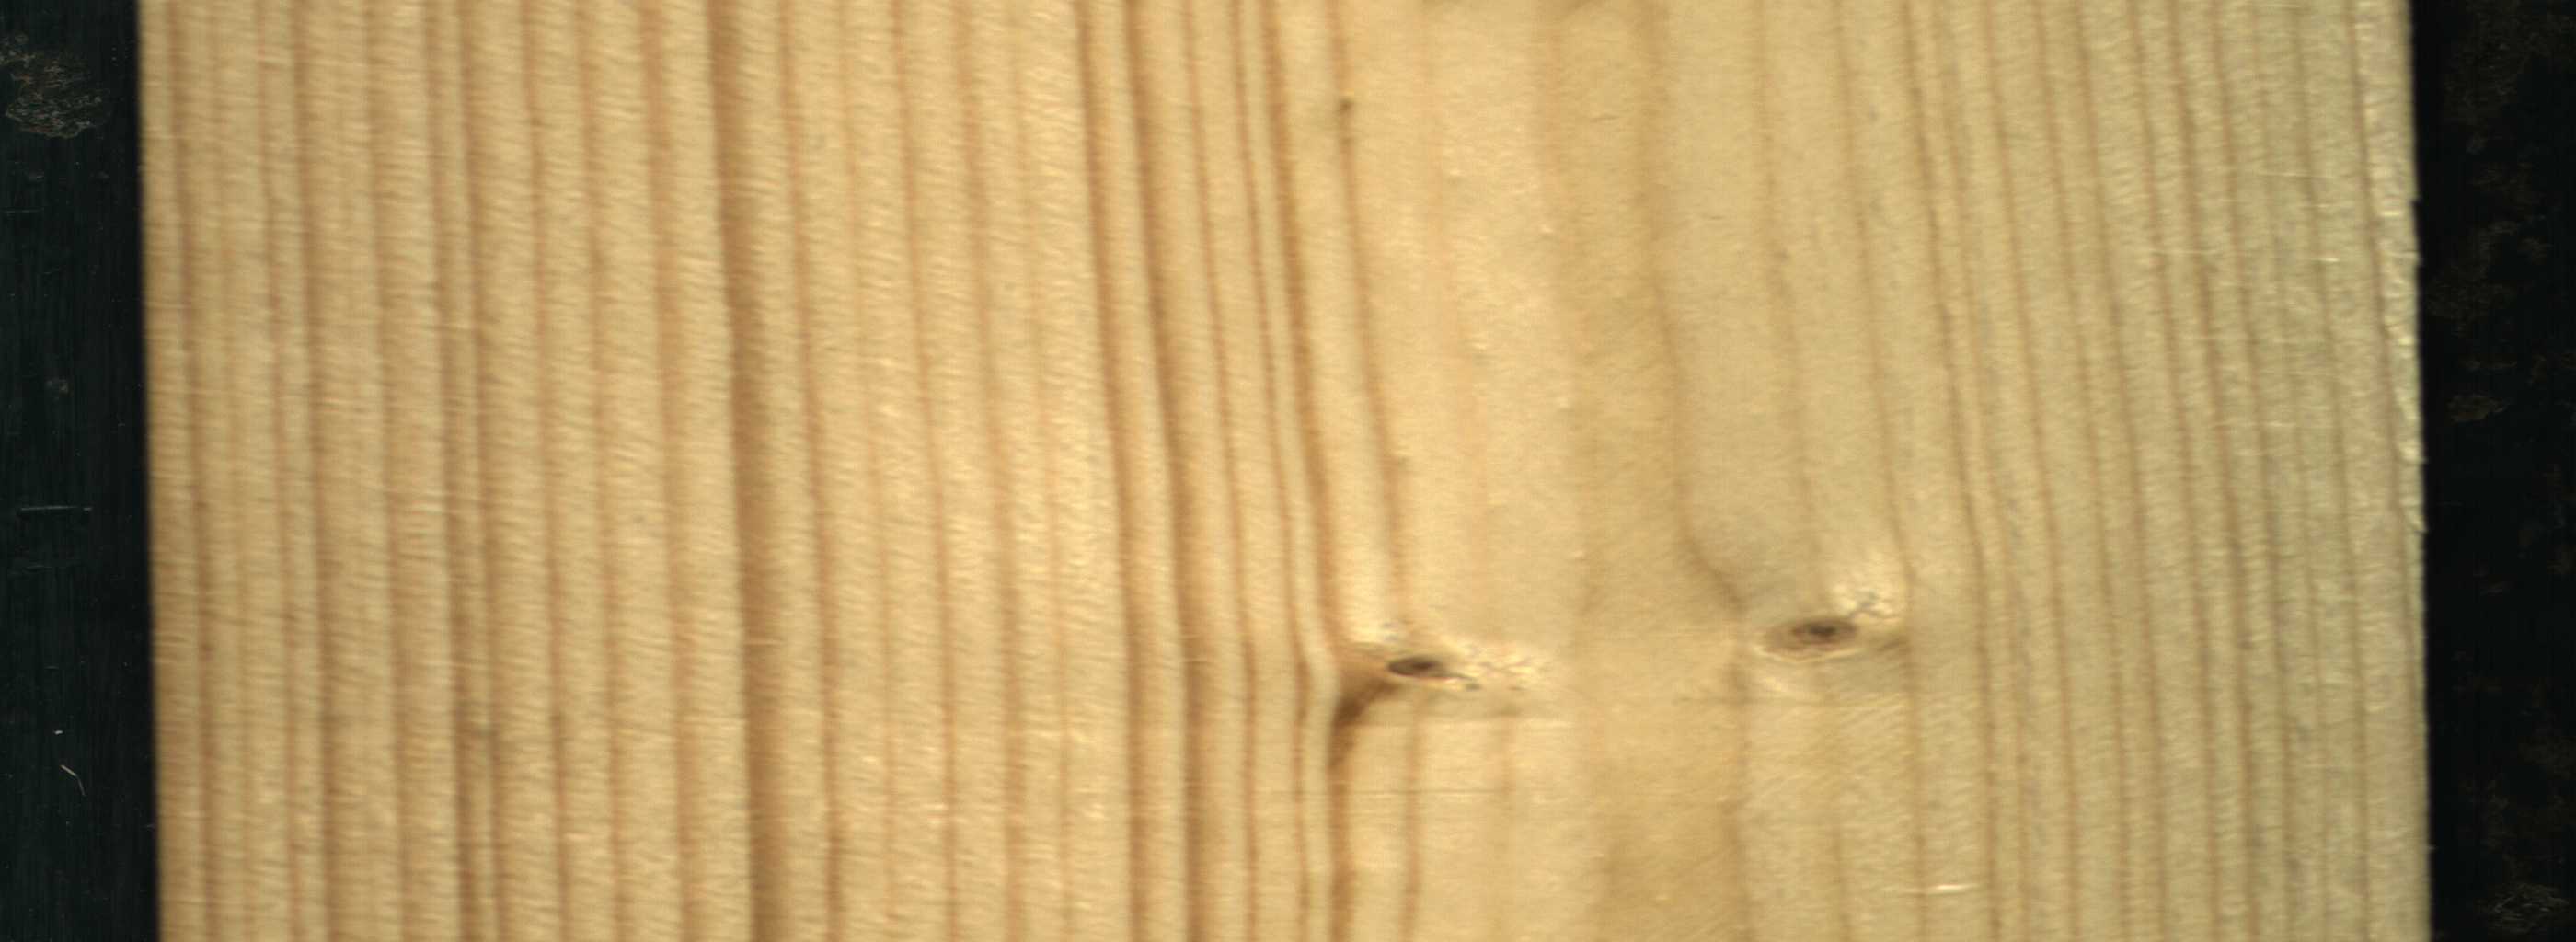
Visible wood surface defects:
Live_Knot
Live_Knot